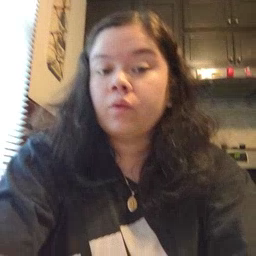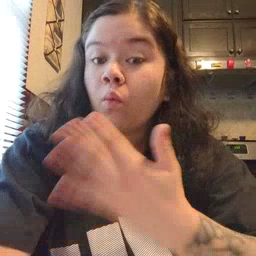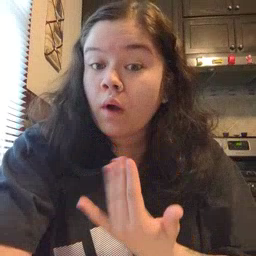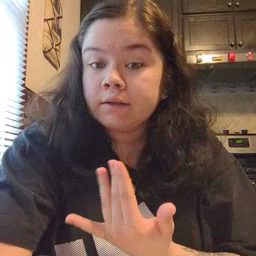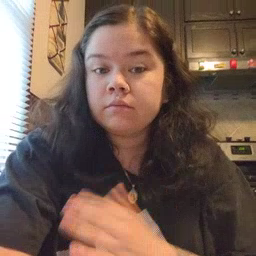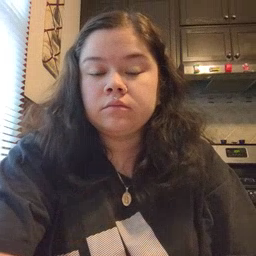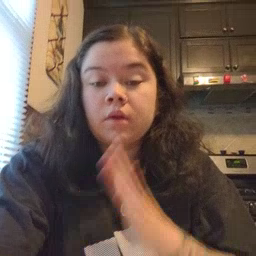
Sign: wait